Interaction volume radius: 10 \u00c5
Interaction volume height: 15 \u00c5
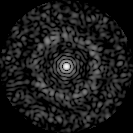
Disorder parameter: 0.8253